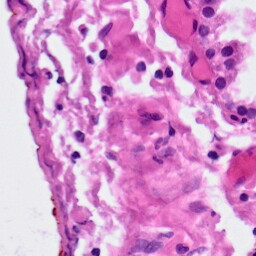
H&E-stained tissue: Lung